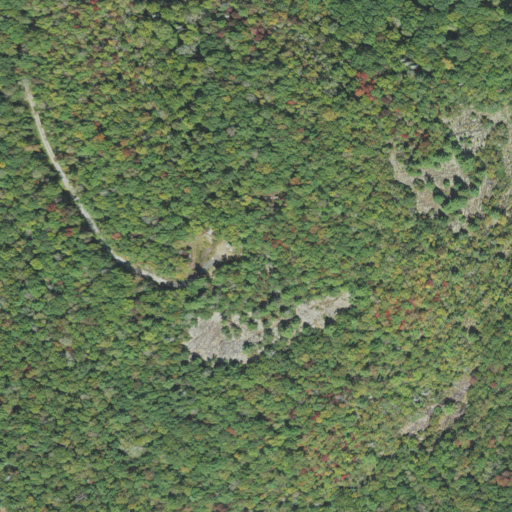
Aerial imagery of mountain in North Carolina named Dryland Laurel containing deciduous forest, mixed forest, shrub, and open development